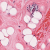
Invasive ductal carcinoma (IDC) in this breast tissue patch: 0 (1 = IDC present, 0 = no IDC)